Question: Let's say i have 2 objects each with the same properties but one has an extra property middleName and the other does not.
How should i handle this in DC.js?
'''
var objects = [{
name: "De Smet",
firstName: "Jasper",
adress: "Borsbeke",
},{
name: "De Backer",
firstName: "Dieter",
middleName: "middleName",
adress: "Borsbeke"
},{
name: "De Bondtr",
firstName: "Simon",
middleName: "OtherMiddleName",
adress: "Denderleeuw"
}
]
'''
The wanted behaviour would be that the object without the property gets filtered out. Like so:

Here is a fiddle:
<URL>
It seems to add the property middlename to the first object and assigns it the next middlename it finds
Adding the property to the first object and adding a placeholder value like "none" works but it doesnt really produce wanted behaviour.
I realize i could filter out the objects where the middlename is set to "none" but this would be difficult in the actual application i am writing
i've also found that adding the object without the property last causes it to crash.
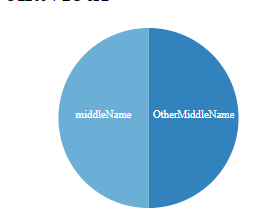
Answer: Indeed, using undefined fields for your dimension or group keys can <URL> because it does not validate its data. NaN, null, and undefined do not have well-defined sorting operations.
It's strange to see the value folded into another bin, but I suspect it's the same undefined behavior, rather than something you can depend on.
If you have fields which may be undefined, you should always default them, even if you don't want the value:
'''
middleNameDimension = j.dimension(d => d.middleName || 'foo'),
'''
I think you do want to filter your data, but not in the crossfilter sense where those rows are removed and do not influence other charts. Instead, it should just be removed from the group without affecting anything else.
You can use a "fake group" for this, and there is <URL> which is suited perfectly for your problem:
'''
function remove_bins(source_group) { // (source_group, bins...}
var bins = Array.prototype.slice.call(arguments, 1);
return {
all:function () {
return source_group.all().filter(function(d) {
return bins.indexOf(d.key) === -1;
});
}
};
}
'''
Apply it like this:
'''
.group(remove_bins(middleNameGroup, 'foo'))
'''
<URL>.
Be careful with this, because a pie chart implicitly adds up to 100%, and in this case it only adds up to 66%. This may be confusing for users, depending how it is used.